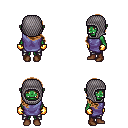
a pixel art fantasy rpg character, female body template, orc, green skin, chain tabard jacket, metal pants, brown right-swept hairstyle, chain hood, gold gloves, brown shoes, four views (front, back, left, right), 2x2 character sprite sheet, small pixel art, hard edges, no anti-aliasing